Aerial crown-view tile of a tropical tree (Barro Colorado Island, Panama), acquired 20240813:
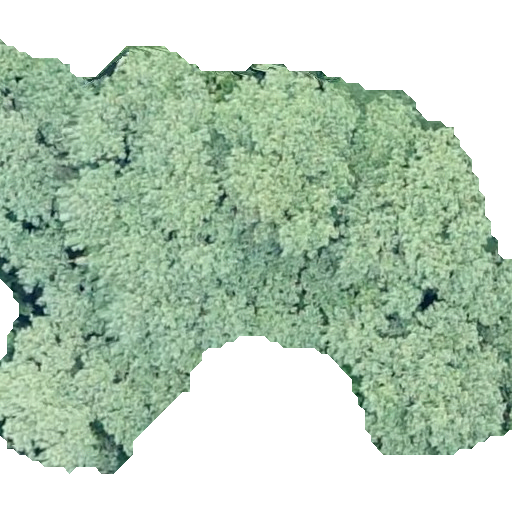
Species: Hieronyma alchorneoides
GBIF accepted scientific name: Hieronyma alchorneoides
Crown area: 301.526 m²